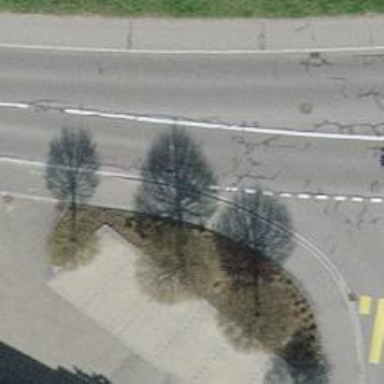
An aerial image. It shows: Asphalt sidewalk.